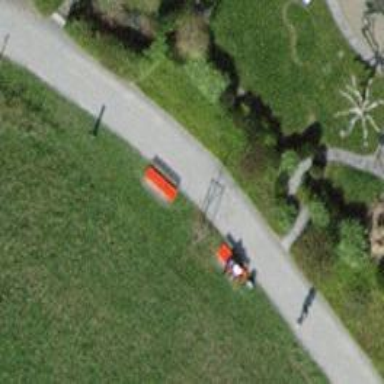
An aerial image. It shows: Red bench.